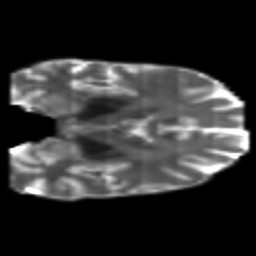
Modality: T2w
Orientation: coronal
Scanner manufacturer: philips
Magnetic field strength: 3 T
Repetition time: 8.6 s
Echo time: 0.127 s